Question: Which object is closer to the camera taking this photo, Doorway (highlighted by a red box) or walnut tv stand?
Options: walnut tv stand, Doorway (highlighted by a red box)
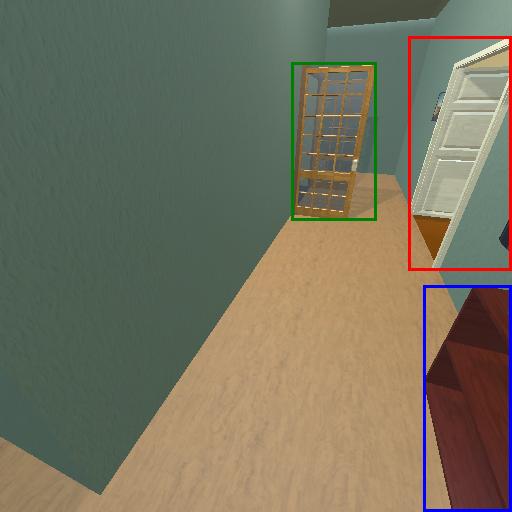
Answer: walnut tv stand